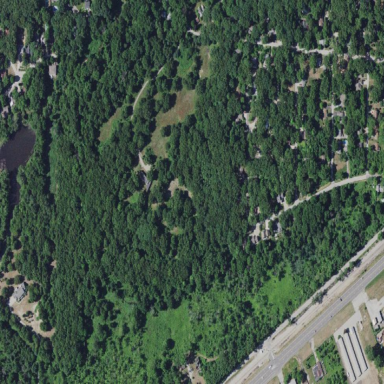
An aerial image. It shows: Beautiful woodland area.